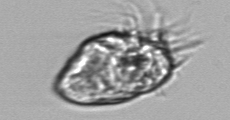
Label: Strombidium_morphotype1